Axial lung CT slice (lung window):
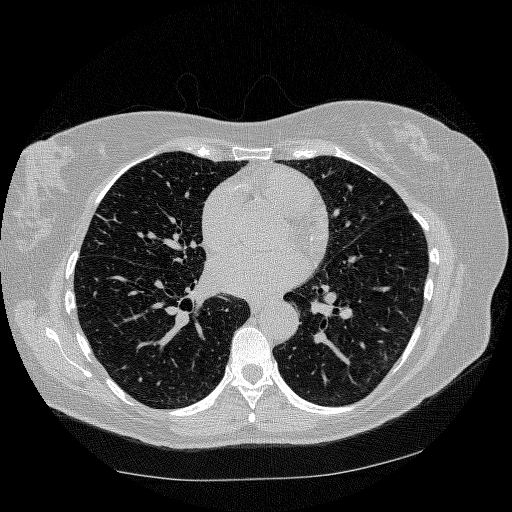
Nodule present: no